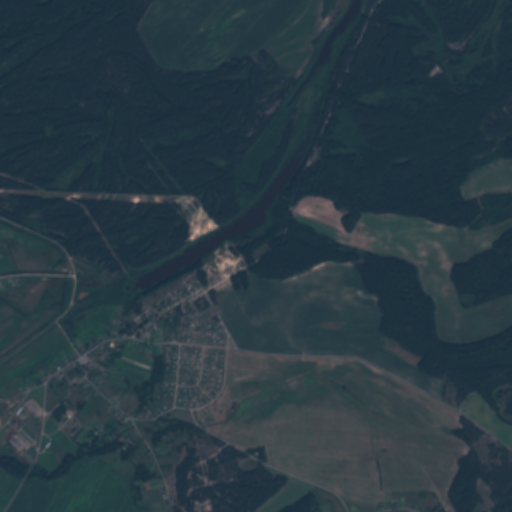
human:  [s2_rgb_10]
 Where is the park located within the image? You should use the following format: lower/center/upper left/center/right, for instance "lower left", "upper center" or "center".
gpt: The park is located in the center left of the image.
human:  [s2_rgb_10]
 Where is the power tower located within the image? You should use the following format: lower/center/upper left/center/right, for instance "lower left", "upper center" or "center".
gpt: The power tower is located in the lower left of the image.
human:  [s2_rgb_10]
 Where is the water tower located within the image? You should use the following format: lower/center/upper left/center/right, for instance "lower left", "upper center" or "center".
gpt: The water tower is located in the lower center of the image.
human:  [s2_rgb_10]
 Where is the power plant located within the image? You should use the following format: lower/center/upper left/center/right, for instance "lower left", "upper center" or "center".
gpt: There is no power plant in the image.